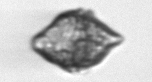
Label: Kryptoperidinium_triquetrum